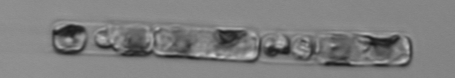
Label: Guinardia_delicatula_TAG_internal_parasite